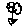
Label: flower